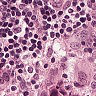
Metastatic tissue present: yes